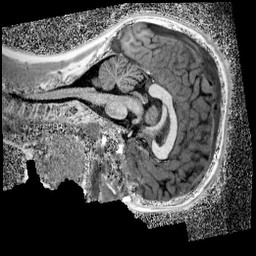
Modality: UNIT1_denoised
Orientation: sagittal
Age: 11
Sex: male
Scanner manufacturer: siemens
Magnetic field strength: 3 T
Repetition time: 4 s
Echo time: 0.00299 s